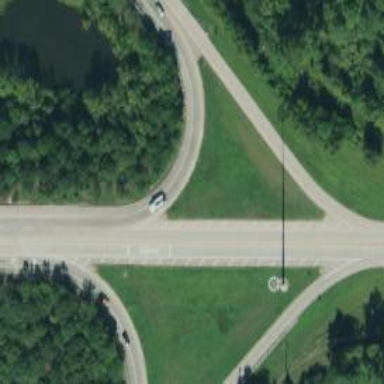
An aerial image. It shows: Secondary link road.